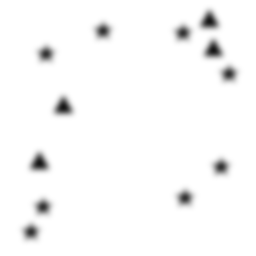
Squares: 0
Triangles: 4
Stars: 8
Total shapes: 12